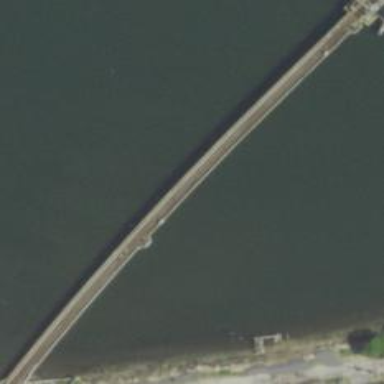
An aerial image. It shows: Man-made bridge.